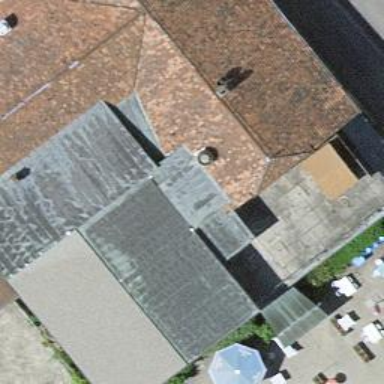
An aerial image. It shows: Restaurant.